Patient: sex F, age 69
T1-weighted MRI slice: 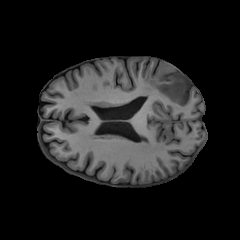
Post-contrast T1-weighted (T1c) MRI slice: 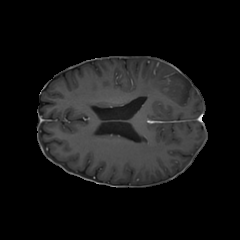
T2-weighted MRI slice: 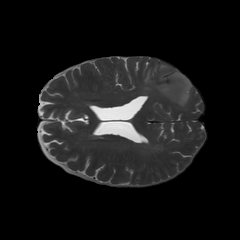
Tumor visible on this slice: yes
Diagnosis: Glioblastoma, IDH-wildtype
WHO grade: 4